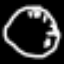
Label: clock